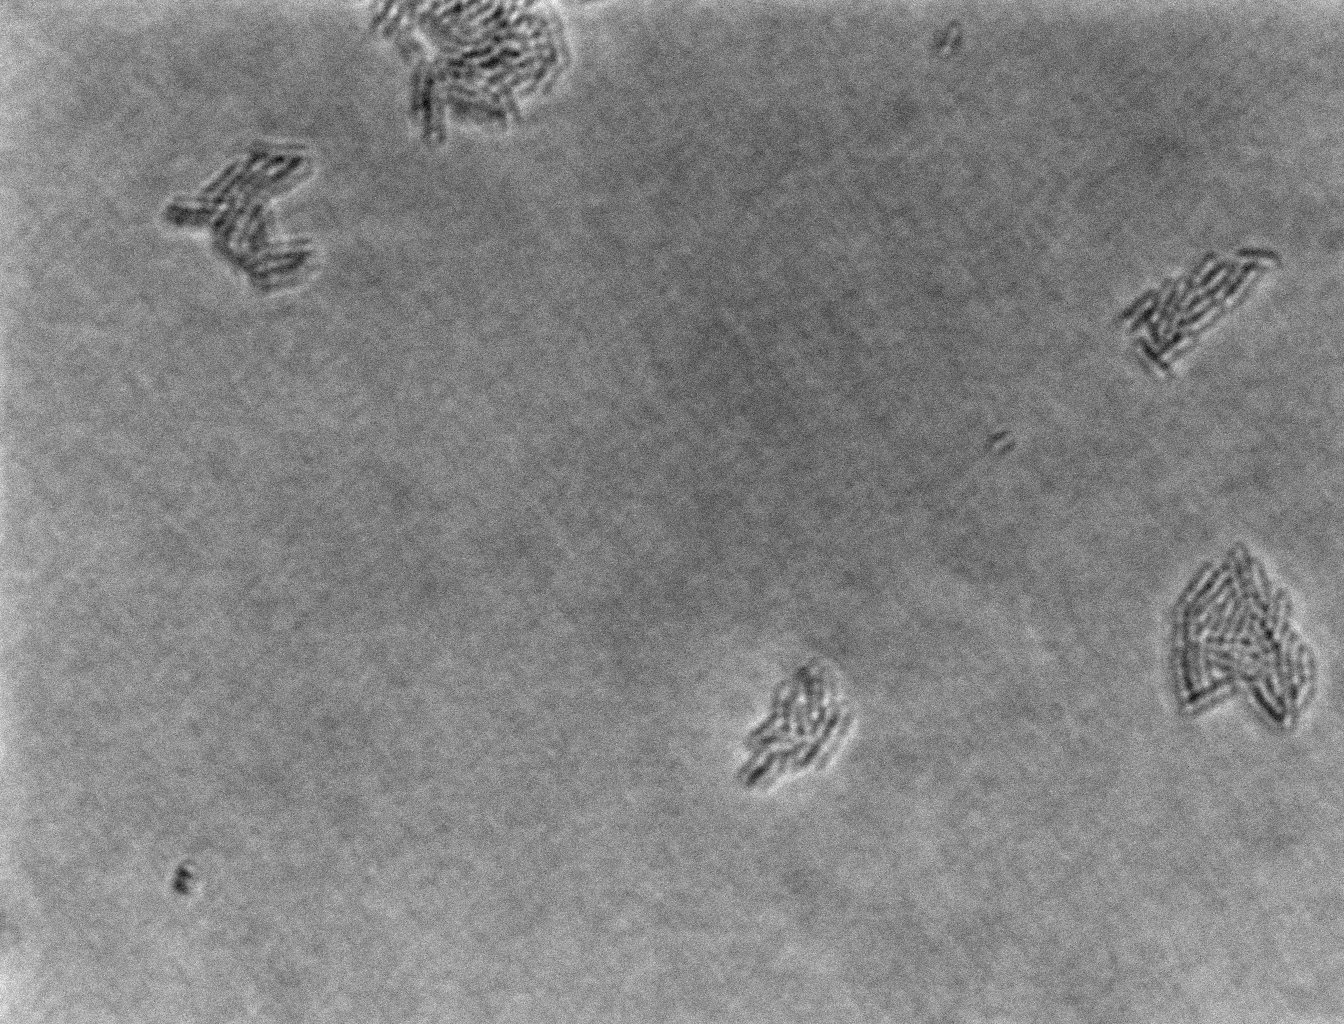
Brightfield microscopy, 60x objective, 3 h incubation